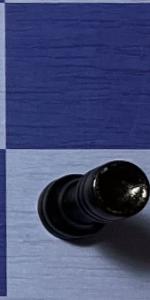
Label: Rook_Black